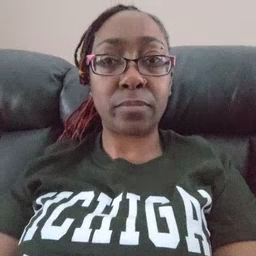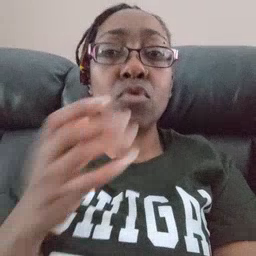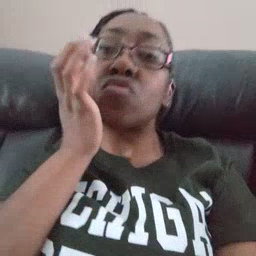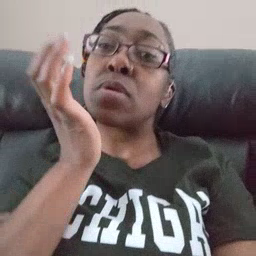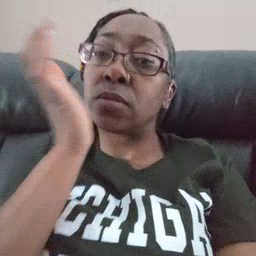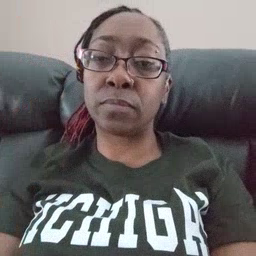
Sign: grass